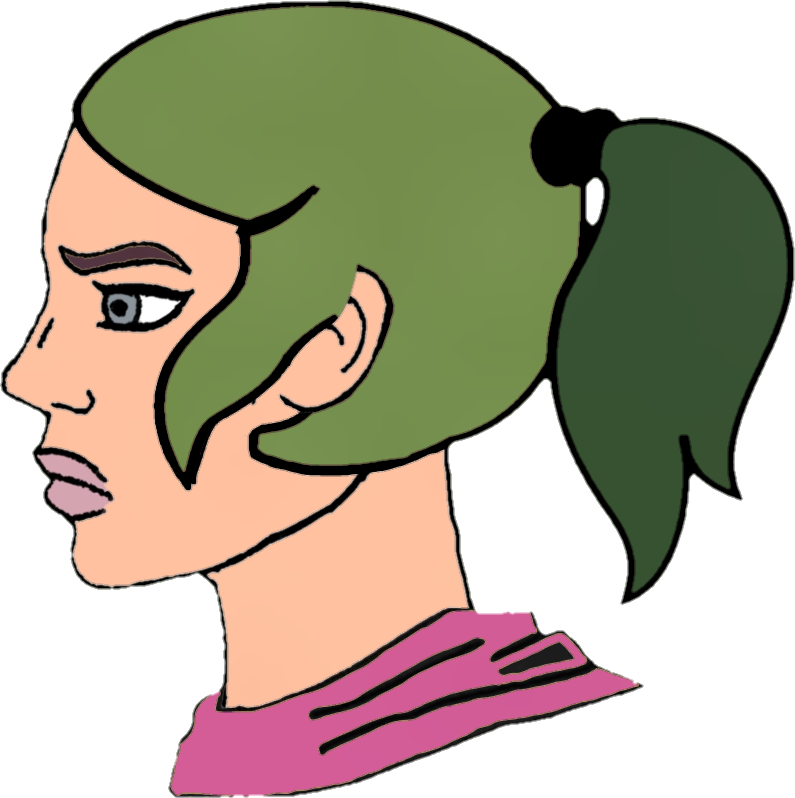
Label: 4_Yes_Chad